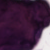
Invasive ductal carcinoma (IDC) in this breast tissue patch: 0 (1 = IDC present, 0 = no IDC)